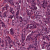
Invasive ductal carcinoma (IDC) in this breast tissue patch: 1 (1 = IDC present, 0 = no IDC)